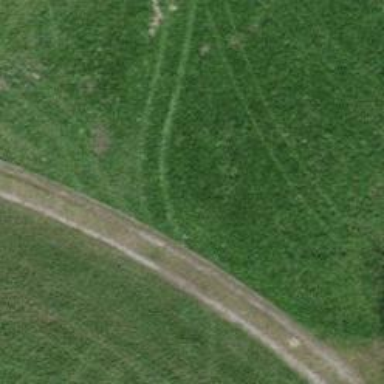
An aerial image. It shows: Track with grade 4 tracktype.